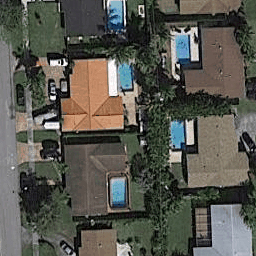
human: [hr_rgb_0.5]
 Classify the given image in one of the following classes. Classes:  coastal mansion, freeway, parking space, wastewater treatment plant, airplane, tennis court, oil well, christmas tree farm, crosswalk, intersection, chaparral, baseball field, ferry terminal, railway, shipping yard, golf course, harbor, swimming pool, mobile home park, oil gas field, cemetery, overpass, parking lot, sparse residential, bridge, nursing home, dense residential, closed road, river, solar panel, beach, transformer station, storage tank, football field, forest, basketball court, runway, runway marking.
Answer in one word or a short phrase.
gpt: dense residential